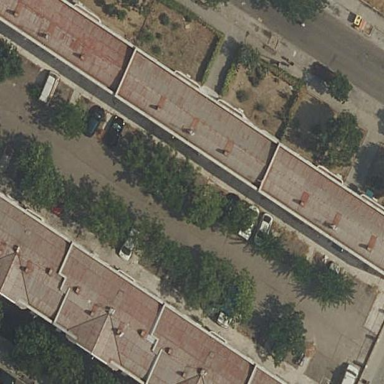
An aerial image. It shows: Sidewalk made of paving stones.